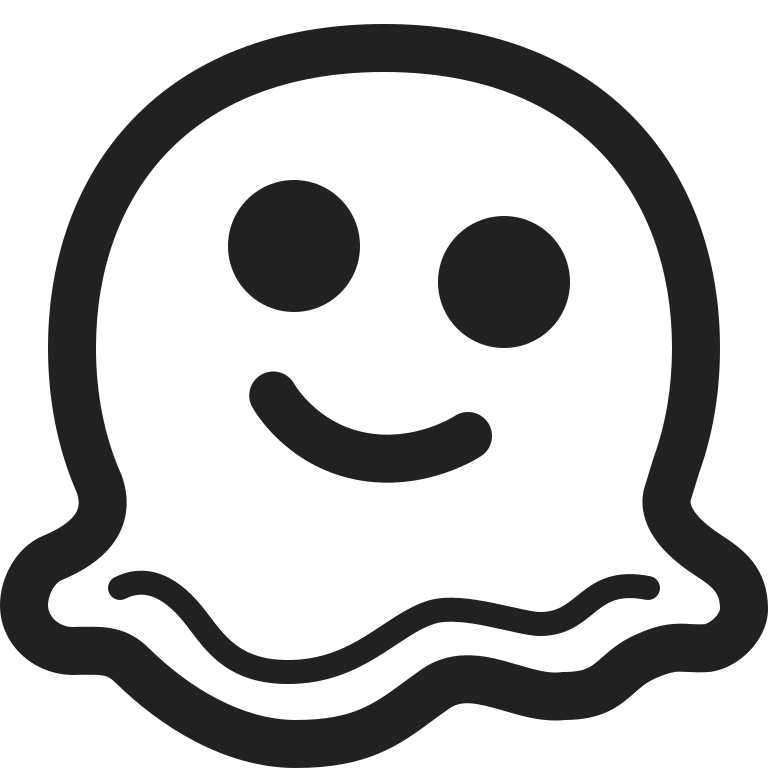
melting face high contrast